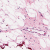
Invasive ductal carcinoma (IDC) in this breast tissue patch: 0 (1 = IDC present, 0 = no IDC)